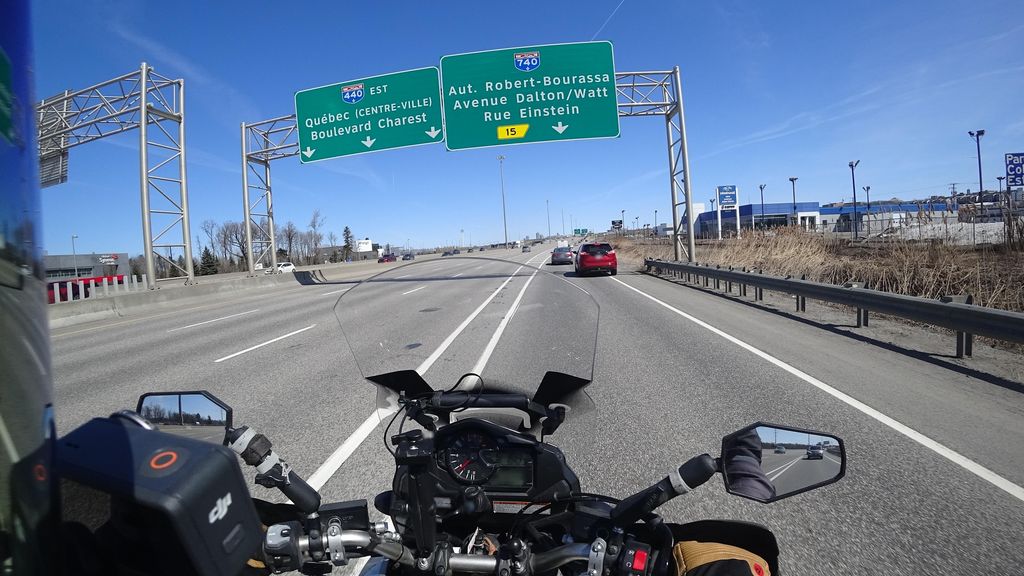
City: quebec_city